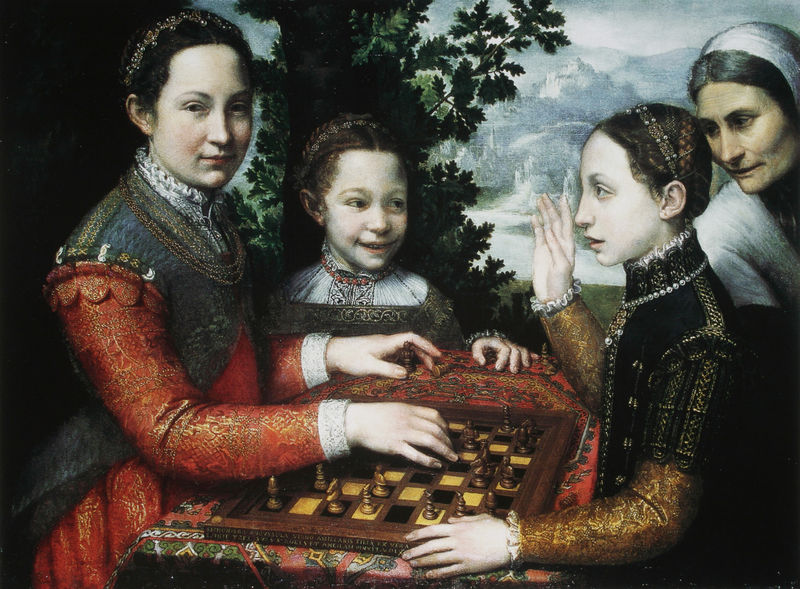
Titel: Die Schachpartie
Künstler: Sofonisba Anguissola
Standort: Posen
Institution: Muzeum Narodowe
Schlagwörter: baum, berg, blau, blätter, dunkel, gemälde, gruppe, hand, himmel, laub, wasser, weiß, wolken, bäume, fluss, frauen, grün, landschaft, menschen, mädchen, see, sitzen, stadt, teich, blumen, braun, damen, finger, frau, frisur, geste, grau, haar, hell, hintergrund, holz, kleid, kleider, profil, schmuck, schwarz, tisch, zeichen, ausblick, blick, rot, schloss, tuch, wiese, gesellschaft, gespräch, haube, mode, muster, ornament, schachbrett, teppich, alt, gesichter, jung, alte, blass, diener, dienerin, gesicht, haarschmuck, kleidung, kragen, spitze, ärmel, gesten, hände, portrait, porträt, tischdecke, bach, ferne, hügel, natur, stamm, strauch, busch, gewässer, bestickt, figur, gewand, gold, haare, reich, stickerei, adel, decke, familie, gewänder, kind, mutter, saum, tochter, blatt, blässe, diadem, haarreif, lippen, perlen, renaissance, seide, kinder, turm, garten, lächeln, spanien, magd, sommer, italien, berge, gebirge, kette, haarband, figuren, querformat, tafel, weiblich, runde, spielen, zopf, verzierung, edel, rüschen, weste, perlenkette, freude, geschwister, lachen, spiel, vier, burg, amme, ketten, haarkranz, schach, kinderfrau, fräulein, kranz, brokat, zähne, oberschicht, geflochten, heben, mittelalter, erhoben, bleich, este, strenge, reichtum, graziös, eiche, zentrum, adelig, blickkontakt, generationen, sfumato, königin, freien, königsfamilie, dienstmagd, oma, kopfschmuck, töchter, familien, gruß, gewebt, bügel, haartracht, kostbar, purpur, anmut, gebildet, großmutter, spieltisch, gewinn, aristokratie, eichenlaub, grn, eichenbaum, gehoben, bildung, gewegt, spätmittelalter, innschrift, wangenröte, skeptik, einspruch, gouvernante, verlieren, partie, schachfiguren, schachpartie, schachspiel, gewinner, beisammensein, bokkart, borkat, damenspiel, enfente, gewinnen, kinderdame, lacheng, springer, hübel, frsunr